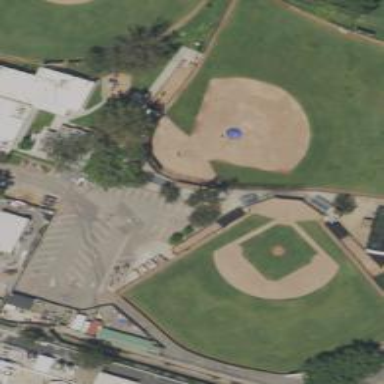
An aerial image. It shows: Baseball pitch for leisure land activities.